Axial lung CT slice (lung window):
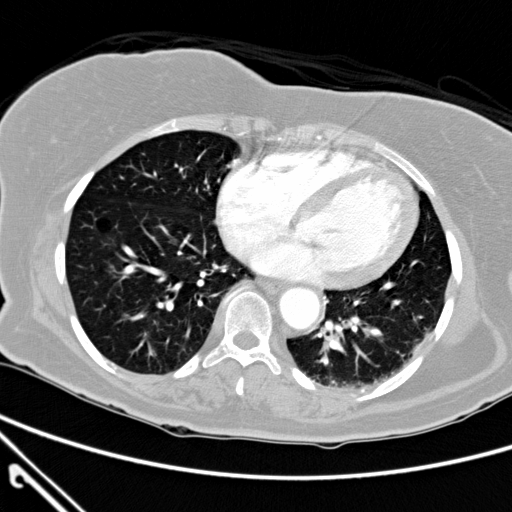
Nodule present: no